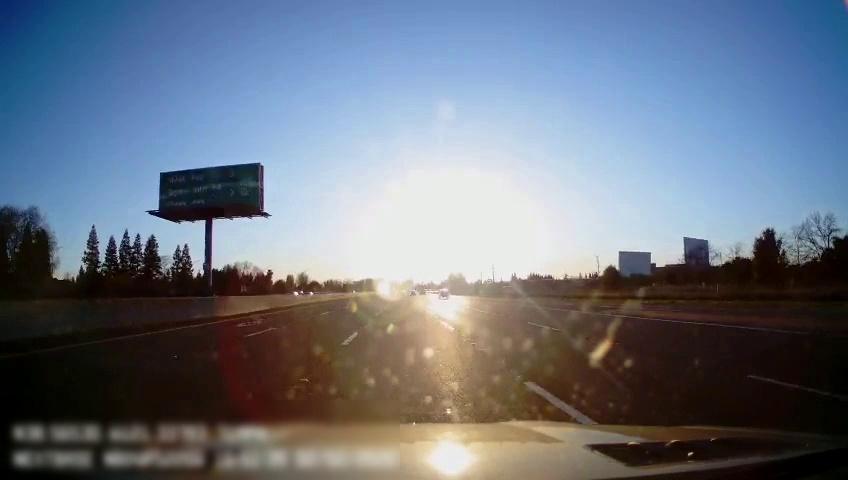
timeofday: Day
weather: Sunny
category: Drivable Space
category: Vehicles | SUV
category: Lanes | Alternate Lane
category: Lanes | Alternate Lane
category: Lanes | Current Lane
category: Lanes | Current Lane
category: Lanes | Alternate Lane
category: Lanes | Alternate Lane
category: Lanes | Alternate Lane
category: Traffic | Signs